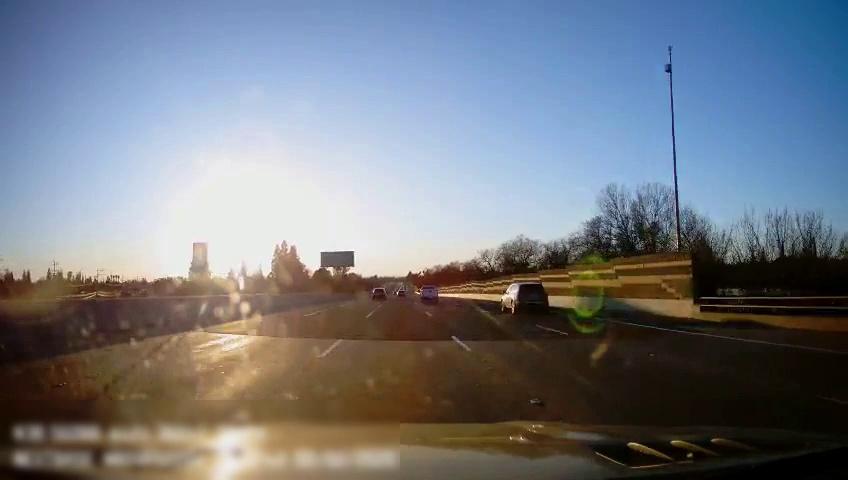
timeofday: Day
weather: Sunny
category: Drivable Space
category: Vehicles | Truck
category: Vehicles | SUV
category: Vehicles | SUV
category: Lanes | Alternate Lane
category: Lanes | Current Lane
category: Lanes | Current Lane
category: Lanes | Alternate Lane
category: Lanes | Alternate Lane
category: Traffic | Signs
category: Traffic | Signs